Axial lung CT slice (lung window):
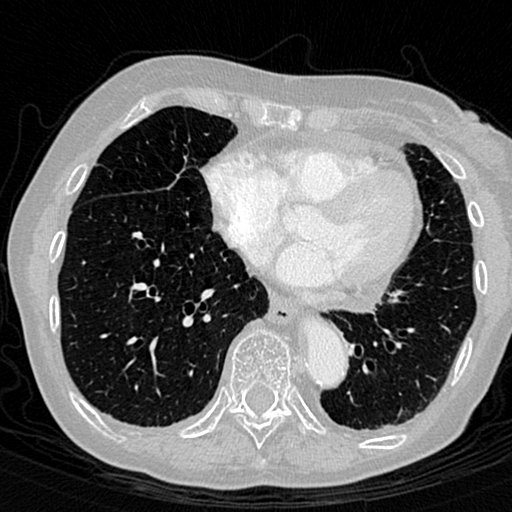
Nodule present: no